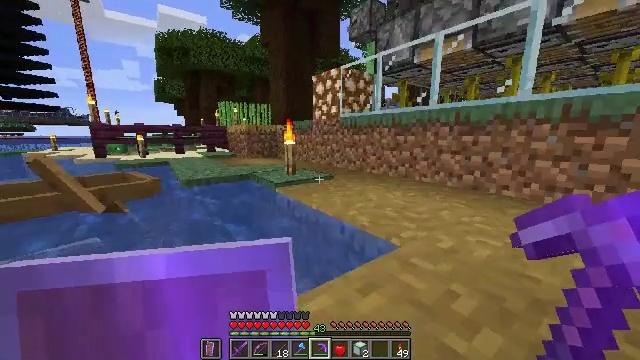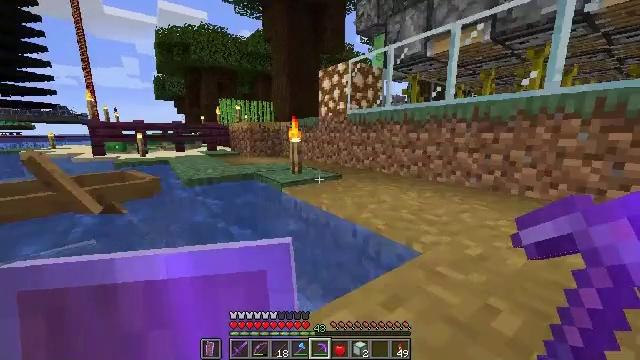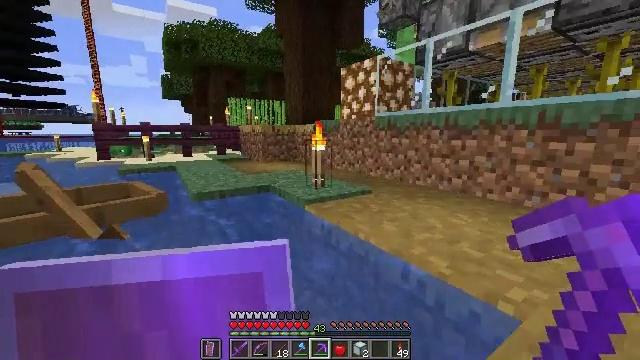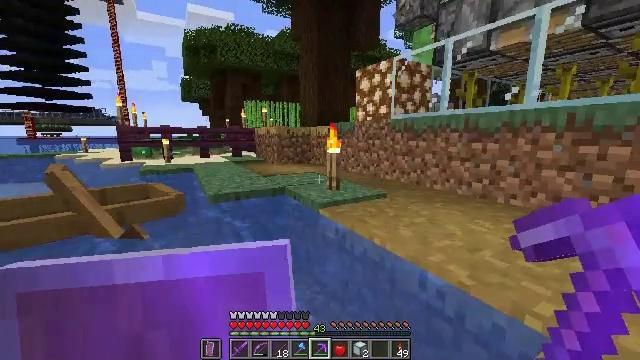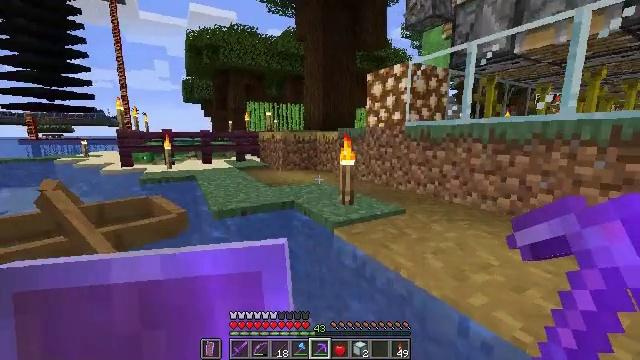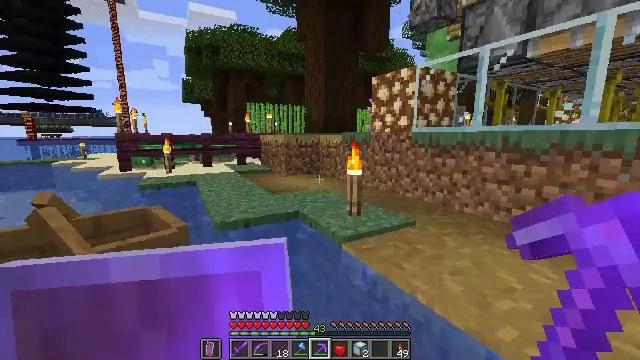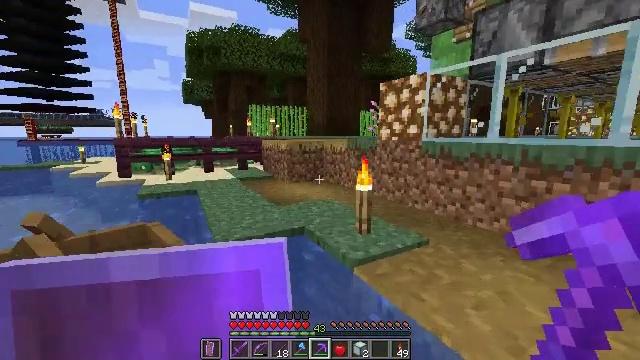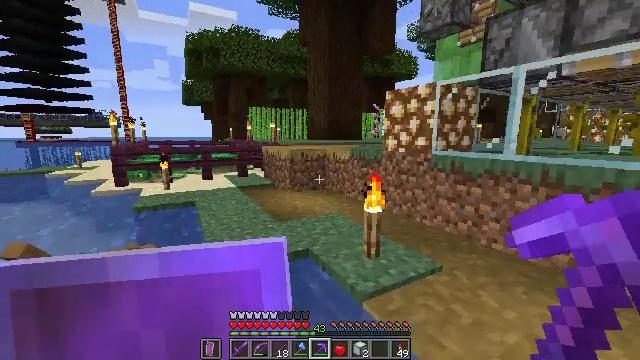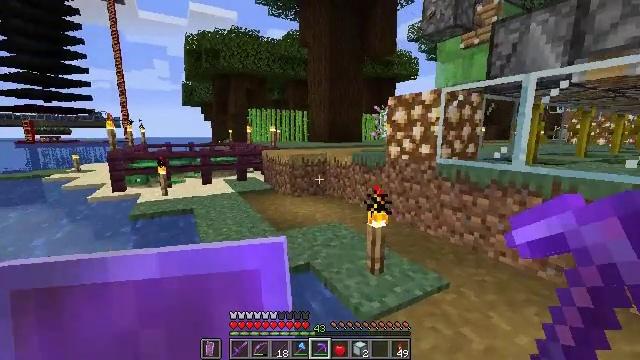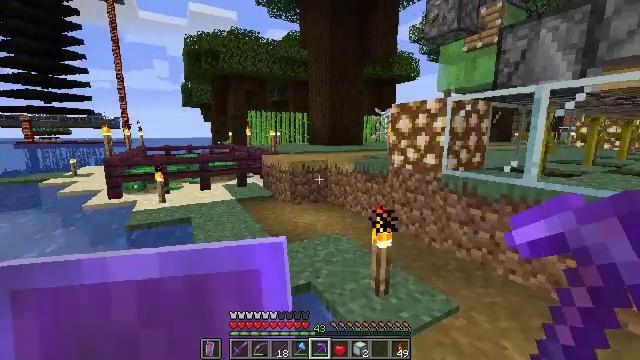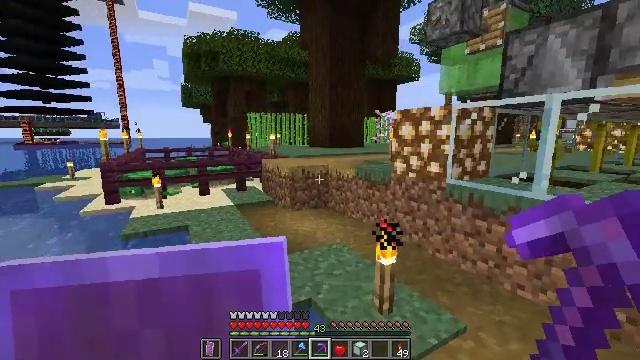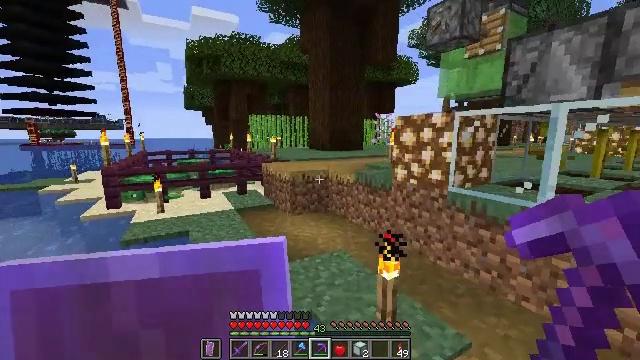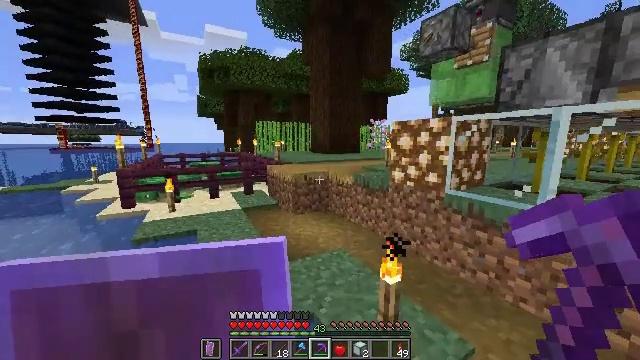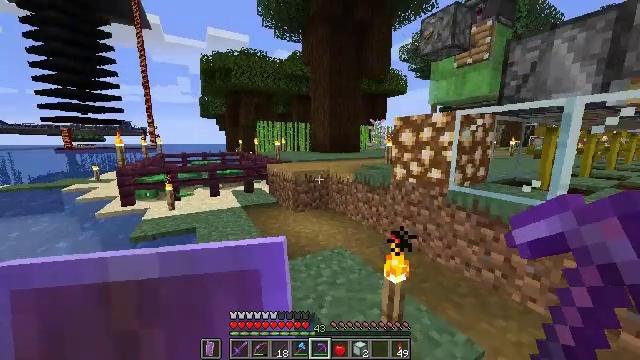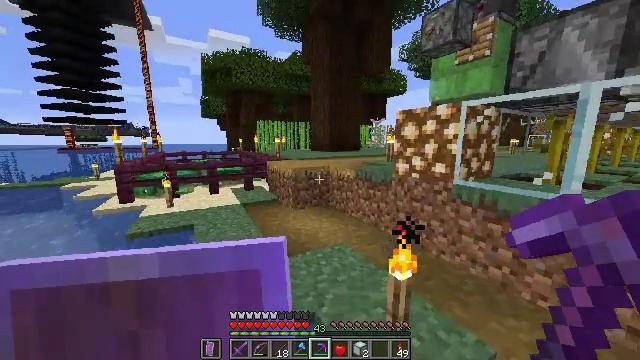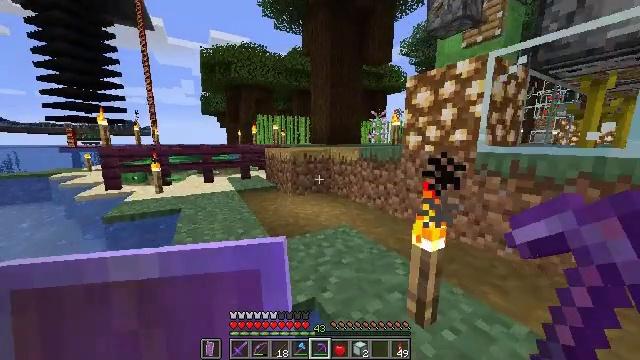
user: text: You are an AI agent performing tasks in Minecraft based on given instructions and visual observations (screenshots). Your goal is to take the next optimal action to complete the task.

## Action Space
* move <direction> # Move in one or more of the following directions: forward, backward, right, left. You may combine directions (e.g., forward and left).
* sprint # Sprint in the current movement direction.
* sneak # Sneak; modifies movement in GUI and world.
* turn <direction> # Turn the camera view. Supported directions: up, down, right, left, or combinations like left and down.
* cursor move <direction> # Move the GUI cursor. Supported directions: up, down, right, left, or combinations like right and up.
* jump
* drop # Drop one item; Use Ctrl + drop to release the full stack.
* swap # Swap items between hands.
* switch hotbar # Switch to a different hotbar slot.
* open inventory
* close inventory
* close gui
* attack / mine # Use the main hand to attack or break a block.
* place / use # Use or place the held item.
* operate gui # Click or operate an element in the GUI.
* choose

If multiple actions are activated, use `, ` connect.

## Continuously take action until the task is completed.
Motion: motion action
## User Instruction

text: Mine the lilac flower.
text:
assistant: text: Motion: move forward, sprint, jump
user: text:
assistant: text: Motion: move forward, sprint, turn left, jump
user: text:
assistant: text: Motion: move forward, sprint, turn left, jump
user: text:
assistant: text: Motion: move forward, sprint, jump
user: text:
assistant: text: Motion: move forward, sprint, jump
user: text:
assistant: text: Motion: move forward, sprint, jump
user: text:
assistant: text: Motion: move forward, sprint, jump
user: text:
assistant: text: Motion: move forward, sprint, jump
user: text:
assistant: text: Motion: move forward, sprint, jump
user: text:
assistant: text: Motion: move forward, sprint
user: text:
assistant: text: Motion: move forward, sprint
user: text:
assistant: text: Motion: move forward, sprint
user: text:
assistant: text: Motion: move forward, sprint
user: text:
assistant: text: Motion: move forward, sprint
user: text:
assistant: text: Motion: move forward, sprint
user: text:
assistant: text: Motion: move forward, sprint
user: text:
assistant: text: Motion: move forward, sprint, jump
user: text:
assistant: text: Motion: move forward, sprint, jump
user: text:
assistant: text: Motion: move forward, sprint, jump
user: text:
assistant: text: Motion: move forward, sprint, jump
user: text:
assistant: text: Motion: move forward, sprint, jump
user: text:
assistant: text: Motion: move forward, sprint, jump
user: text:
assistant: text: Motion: move forward, sprint, jump
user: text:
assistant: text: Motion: move forward, sprint, jump
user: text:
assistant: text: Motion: move forward, sprint, turn right, jump
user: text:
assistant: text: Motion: move forward, sprint, turn right, jump
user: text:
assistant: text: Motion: move forward, sprint, turn right
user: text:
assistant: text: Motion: move forward, sprint, turn right
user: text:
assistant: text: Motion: move forward, sprint
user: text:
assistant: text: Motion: move forward, sprint